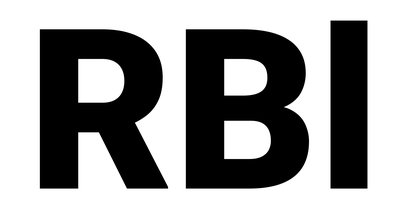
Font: Roboto_Black